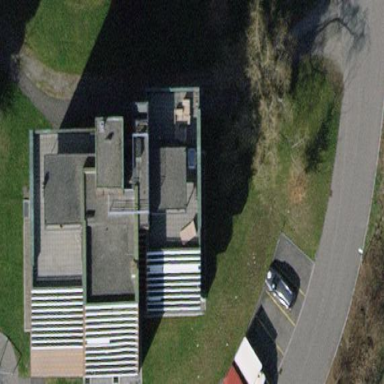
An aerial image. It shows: Brown apartment building.